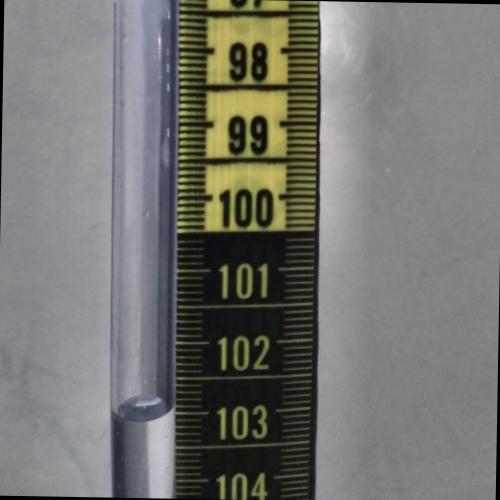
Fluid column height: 102.9 cm